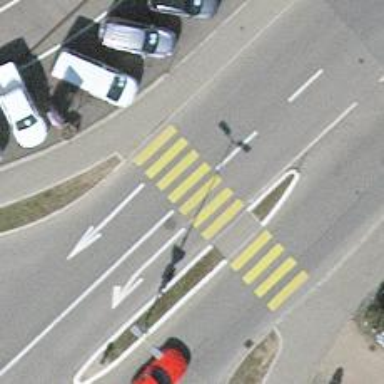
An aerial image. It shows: Zebra crossing with road island.